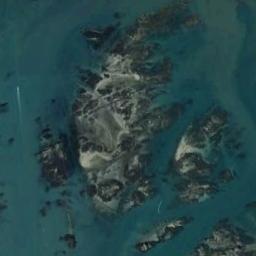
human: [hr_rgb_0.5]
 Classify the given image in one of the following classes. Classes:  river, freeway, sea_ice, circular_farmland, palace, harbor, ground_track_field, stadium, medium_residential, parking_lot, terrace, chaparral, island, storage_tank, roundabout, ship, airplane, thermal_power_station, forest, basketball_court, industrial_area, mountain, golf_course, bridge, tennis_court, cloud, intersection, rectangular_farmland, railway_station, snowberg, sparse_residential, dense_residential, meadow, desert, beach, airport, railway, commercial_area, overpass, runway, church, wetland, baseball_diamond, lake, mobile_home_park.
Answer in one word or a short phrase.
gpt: island